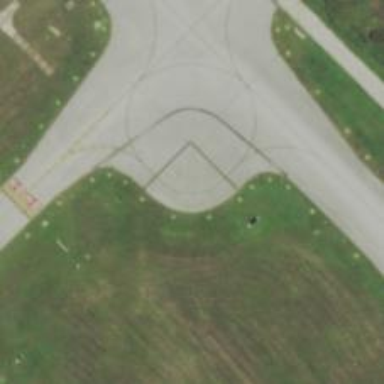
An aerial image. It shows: Image of taxiway at airport.